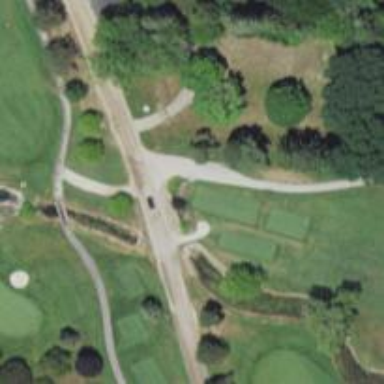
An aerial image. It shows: Asphalt path designated as golf cartpath.